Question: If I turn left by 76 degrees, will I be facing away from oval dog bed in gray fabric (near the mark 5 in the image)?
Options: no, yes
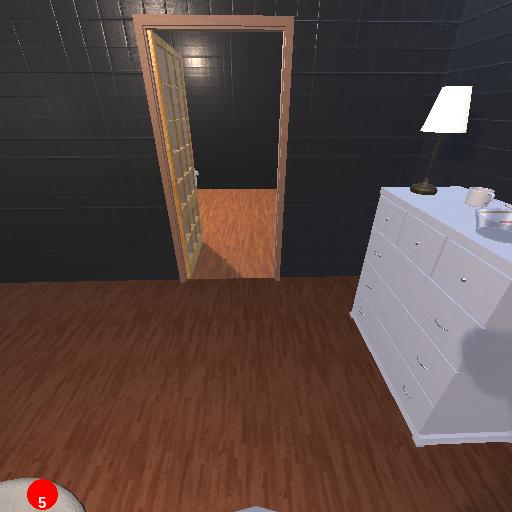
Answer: no